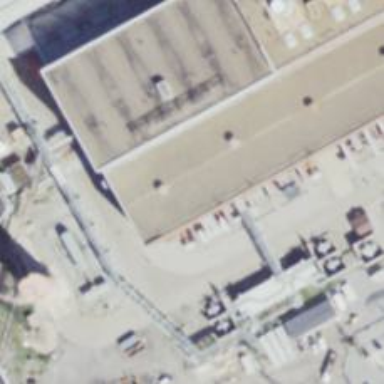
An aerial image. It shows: Steam turbine generator.